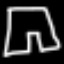
Label: pants